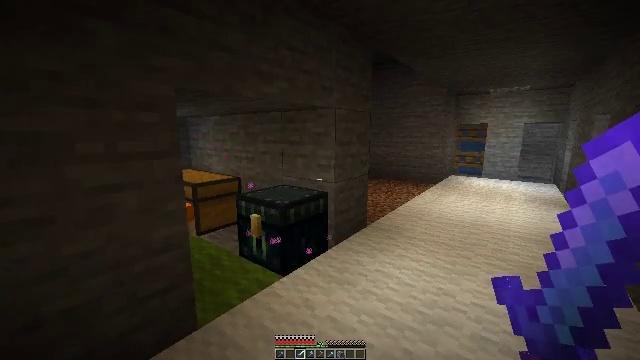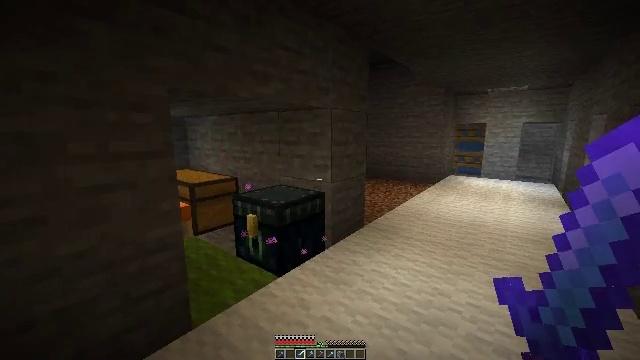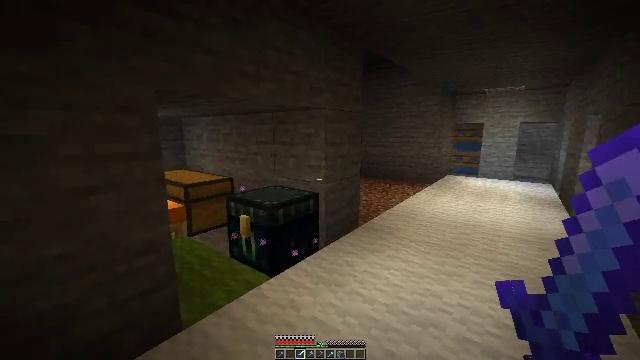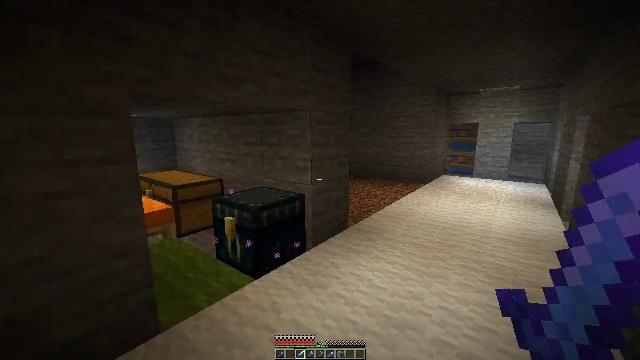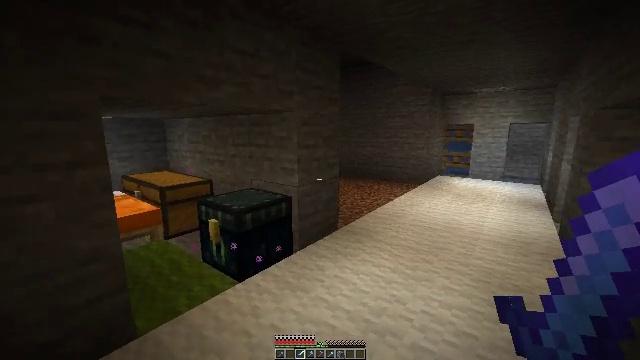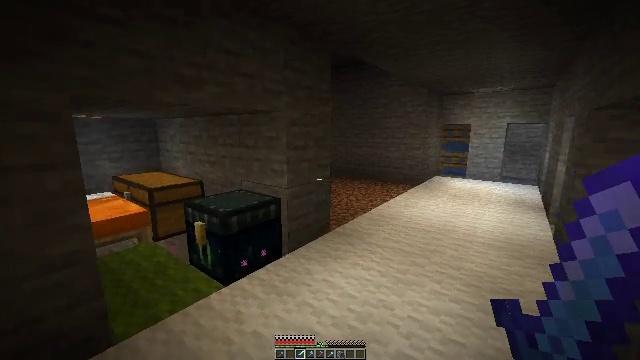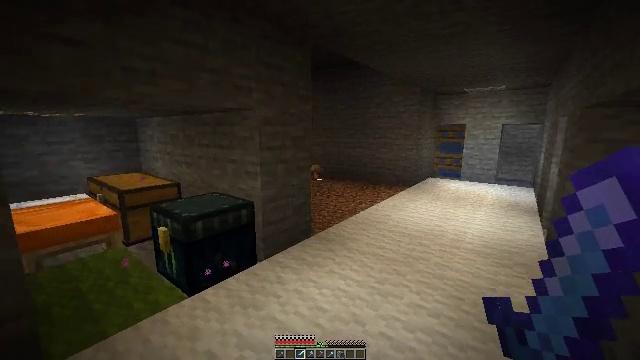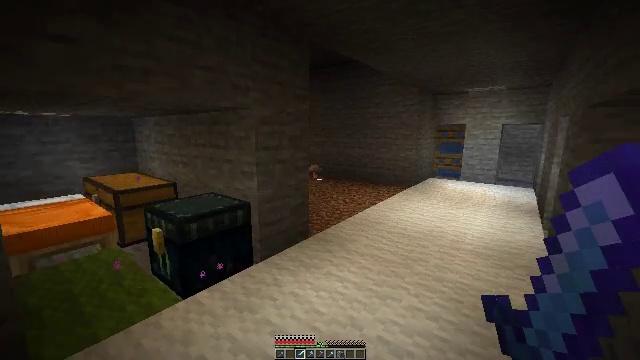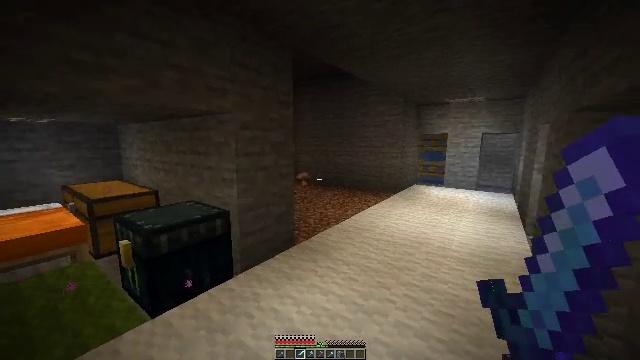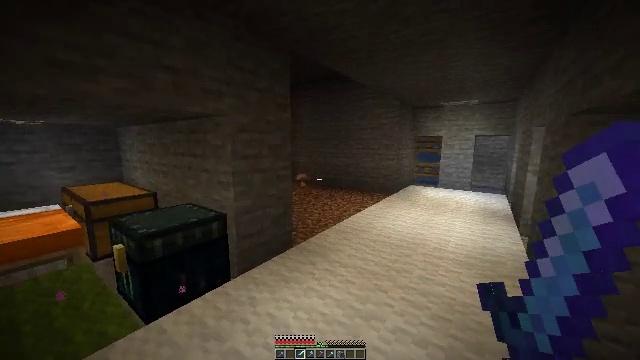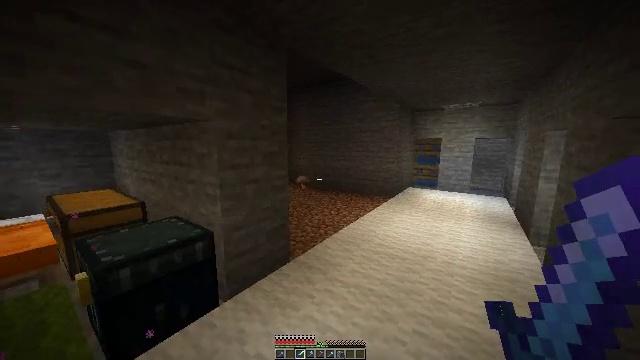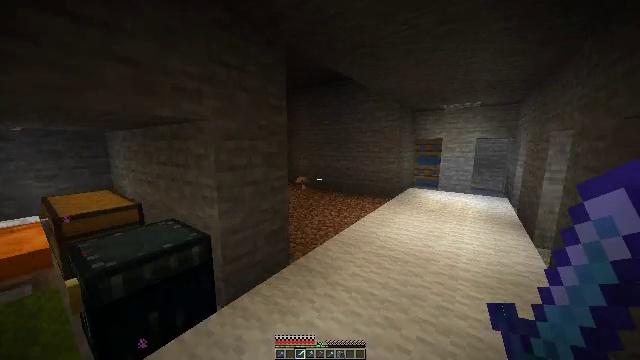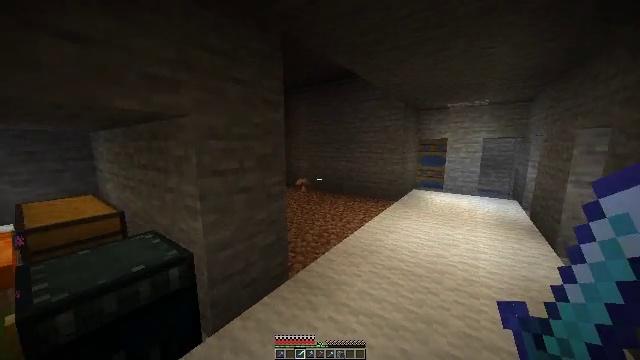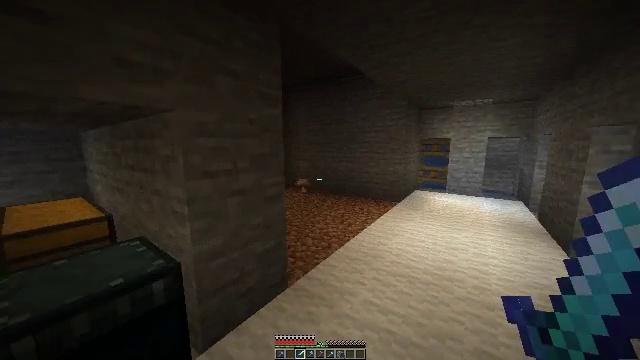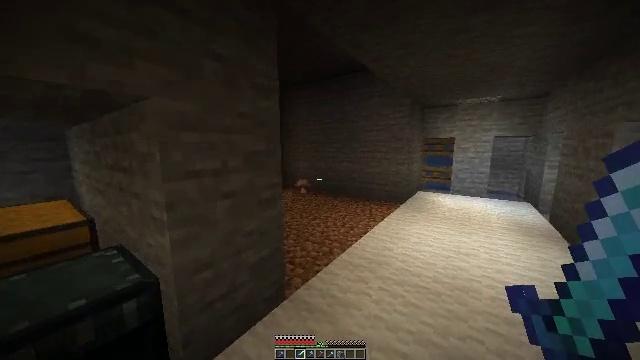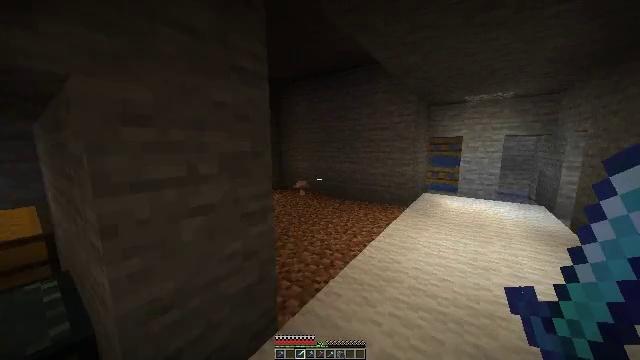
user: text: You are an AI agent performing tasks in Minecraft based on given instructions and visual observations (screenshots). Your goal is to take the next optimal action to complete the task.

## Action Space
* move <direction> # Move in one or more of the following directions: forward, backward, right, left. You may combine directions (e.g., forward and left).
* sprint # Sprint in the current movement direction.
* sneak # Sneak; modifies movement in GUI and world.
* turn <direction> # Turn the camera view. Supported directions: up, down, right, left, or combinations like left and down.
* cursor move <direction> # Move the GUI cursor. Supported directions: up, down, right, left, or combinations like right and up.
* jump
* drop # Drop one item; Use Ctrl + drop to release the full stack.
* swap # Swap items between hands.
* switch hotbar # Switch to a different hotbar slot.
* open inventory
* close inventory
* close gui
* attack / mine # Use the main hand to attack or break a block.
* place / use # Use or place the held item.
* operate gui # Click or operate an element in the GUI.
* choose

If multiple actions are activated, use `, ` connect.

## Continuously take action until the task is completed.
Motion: motion action
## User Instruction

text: Collect vines by mining them.
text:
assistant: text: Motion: move right
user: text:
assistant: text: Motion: move right
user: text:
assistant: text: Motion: move right
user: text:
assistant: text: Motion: move forward and move right
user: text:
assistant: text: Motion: move forward and move right
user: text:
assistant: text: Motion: move forward and move right
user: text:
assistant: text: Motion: move forward, sprint
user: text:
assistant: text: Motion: move forward, sprint, turn right and up
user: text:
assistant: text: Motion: move forward, sprint
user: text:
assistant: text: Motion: move forward, sprint
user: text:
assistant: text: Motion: move forward
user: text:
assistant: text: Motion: move forward
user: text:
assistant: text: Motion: move forward
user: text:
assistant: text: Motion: move forward
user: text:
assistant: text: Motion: move forward
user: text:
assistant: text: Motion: move forward
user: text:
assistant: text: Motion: move forward
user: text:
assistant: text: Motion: move forward
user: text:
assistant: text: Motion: move forward
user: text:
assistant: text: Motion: move forward
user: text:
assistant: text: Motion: move forward
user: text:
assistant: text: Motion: move forward
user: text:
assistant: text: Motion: move forward
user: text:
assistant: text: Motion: move forward, turn left
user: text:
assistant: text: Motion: move forward, turn left
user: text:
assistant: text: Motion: move forward, turn left
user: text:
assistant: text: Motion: move forward
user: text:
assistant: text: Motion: move forward
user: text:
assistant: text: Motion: move forward
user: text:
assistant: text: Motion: move forward